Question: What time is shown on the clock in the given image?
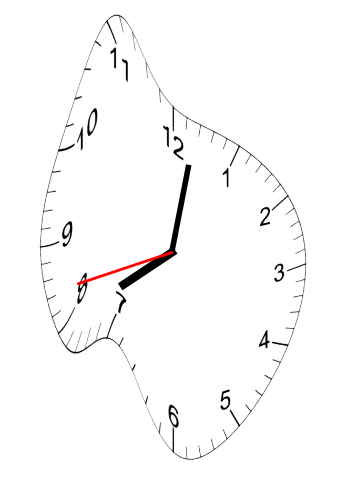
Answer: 08:01:42